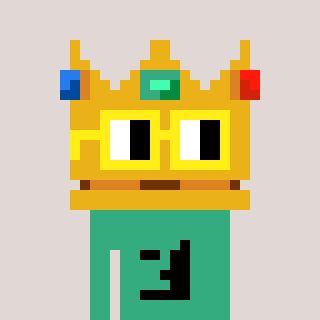
a pixel art character with square yellow glasses, a crown-shaped head and a teal-colored body on a warm background